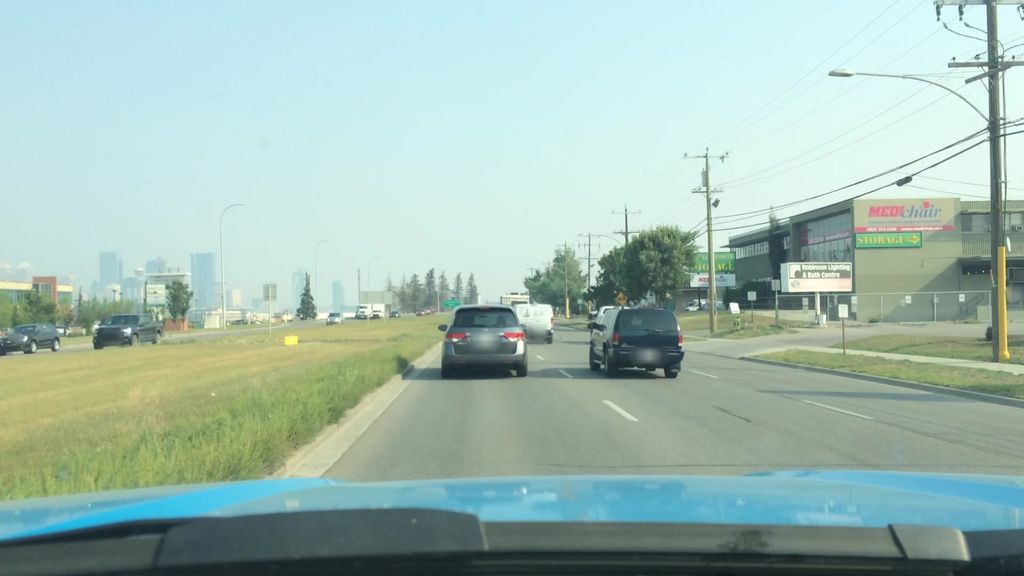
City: calgary